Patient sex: M
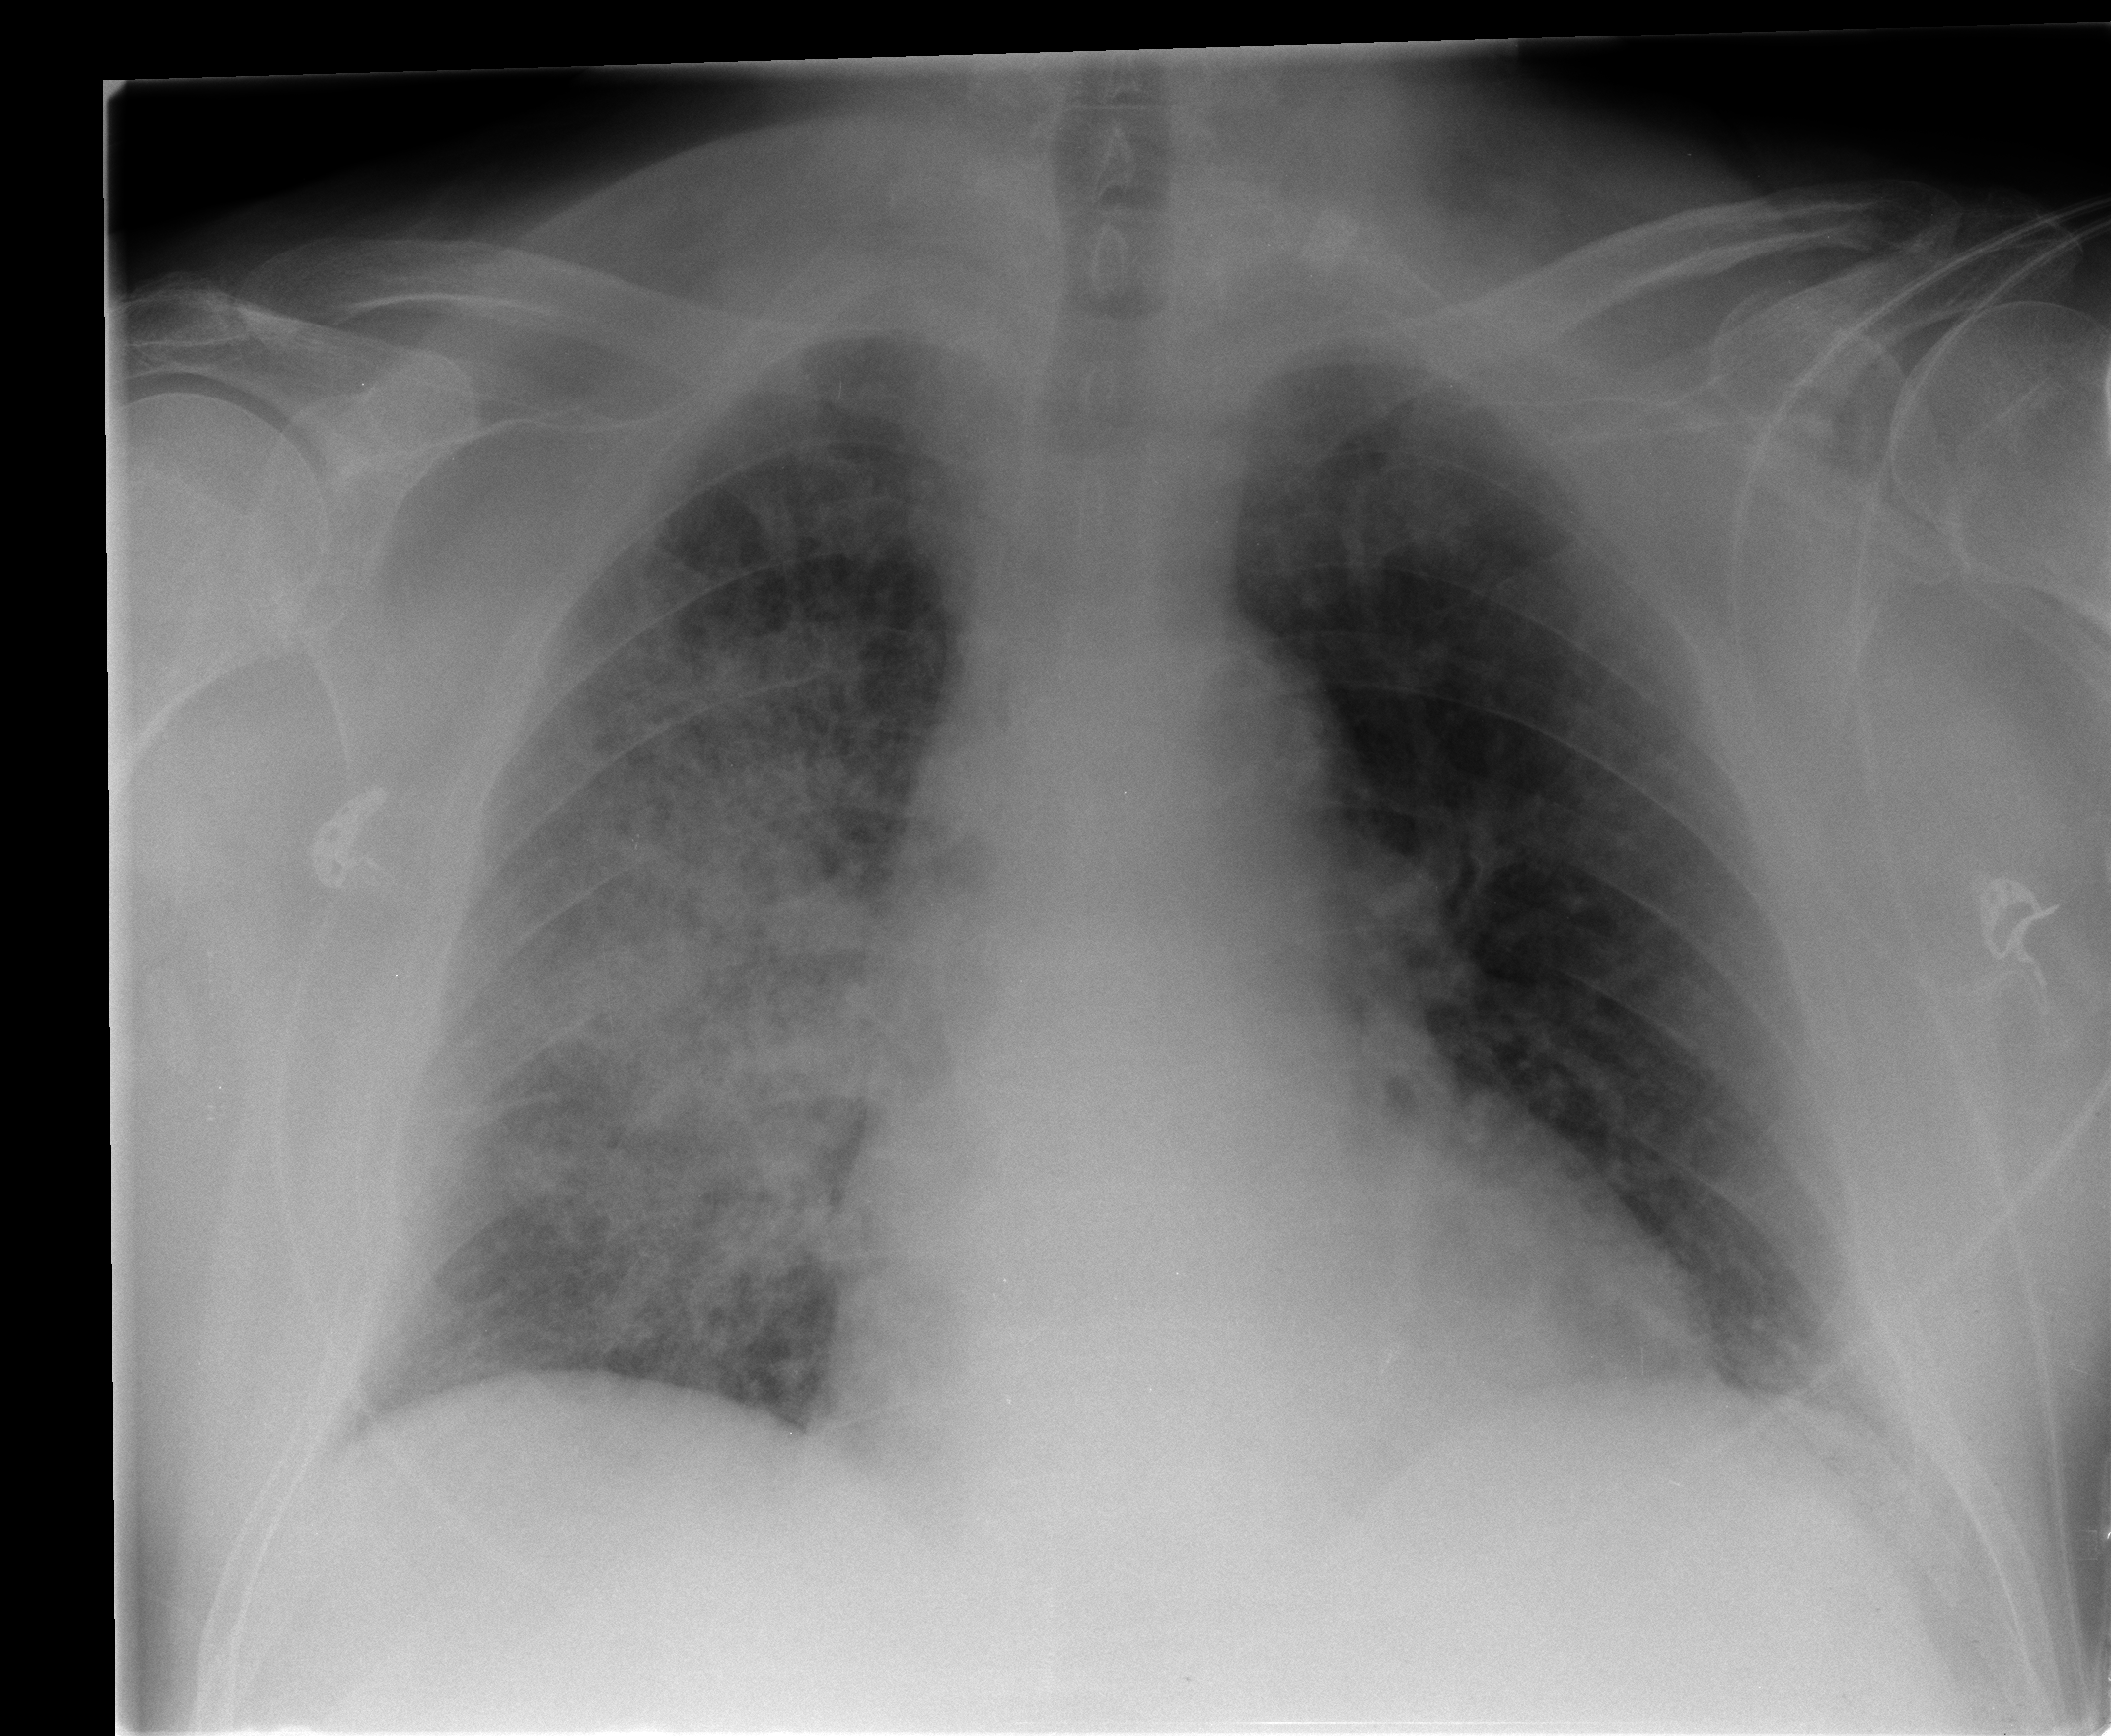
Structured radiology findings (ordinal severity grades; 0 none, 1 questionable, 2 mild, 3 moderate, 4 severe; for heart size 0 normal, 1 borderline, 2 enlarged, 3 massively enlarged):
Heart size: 0
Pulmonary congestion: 0
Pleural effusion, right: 0
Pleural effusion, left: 0
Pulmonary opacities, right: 3
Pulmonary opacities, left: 0
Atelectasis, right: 3
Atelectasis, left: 0